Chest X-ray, PA view. Patient: 59 years old, sex F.
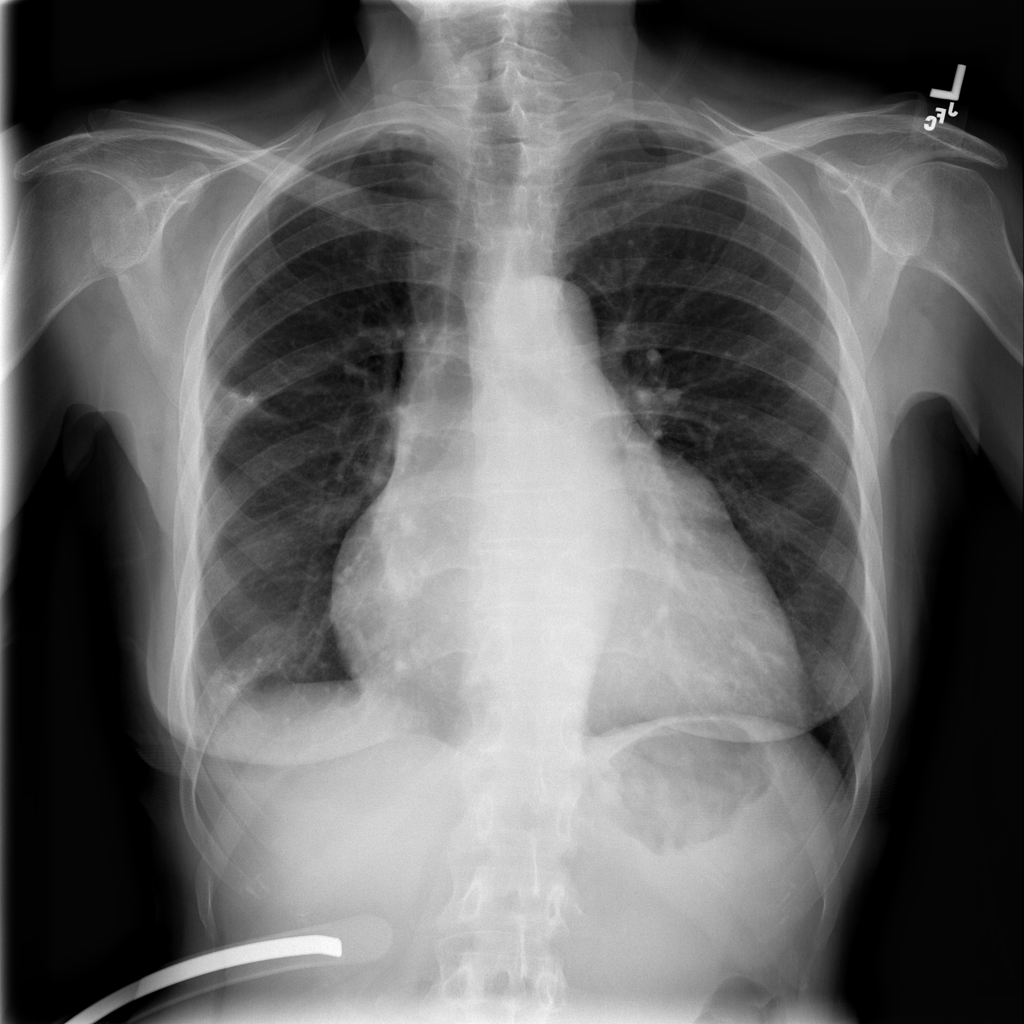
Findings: Cardiomegaly, Effusion